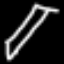
Label: pencil